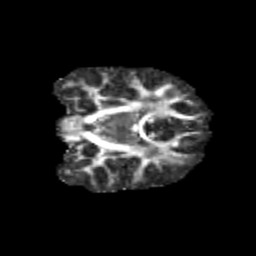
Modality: FA
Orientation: coronal
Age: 10
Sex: female
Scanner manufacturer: siemens
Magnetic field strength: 3 T
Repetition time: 3.8 s
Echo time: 0.07 s